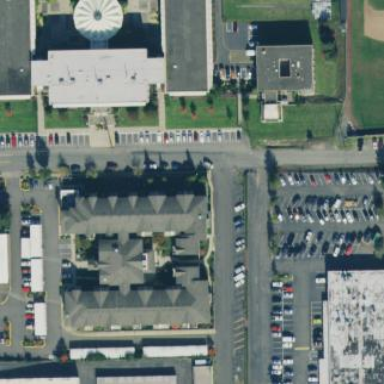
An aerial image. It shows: Commercial area.